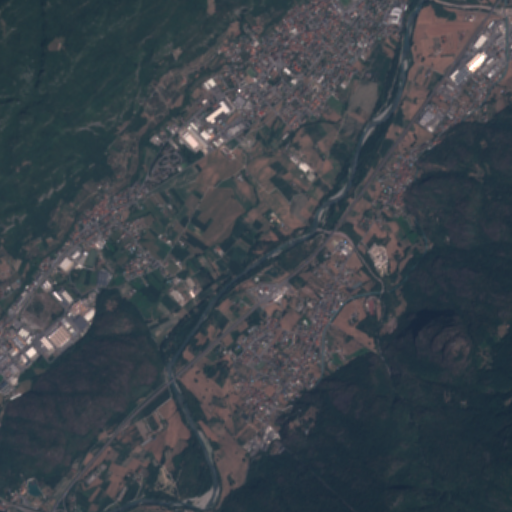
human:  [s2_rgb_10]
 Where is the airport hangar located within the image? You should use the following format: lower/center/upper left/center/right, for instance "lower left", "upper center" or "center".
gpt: The airport hangar is located in the center right of the image.
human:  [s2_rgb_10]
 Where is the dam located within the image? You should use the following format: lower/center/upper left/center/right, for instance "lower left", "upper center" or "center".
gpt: The dam is located in the upper right of the image.
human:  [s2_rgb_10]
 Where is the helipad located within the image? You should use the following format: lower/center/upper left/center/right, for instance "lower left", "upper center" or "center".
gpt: The helipad is located in the center right of the image.
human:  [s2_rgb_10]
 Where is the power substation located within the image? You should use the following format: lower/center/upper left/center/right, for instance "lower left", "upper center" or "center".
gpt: The power substation is located in the lower left of the image.
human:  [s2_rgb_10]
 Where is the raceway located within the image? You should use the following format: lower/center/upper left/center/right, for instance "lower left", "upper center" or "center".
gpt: The raceway is located in the lower left of the image.
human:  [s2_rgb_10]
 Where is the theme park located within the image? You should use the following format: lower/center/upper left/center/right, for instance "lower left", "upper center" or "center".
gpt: The theme park is located in the lower left of the image.
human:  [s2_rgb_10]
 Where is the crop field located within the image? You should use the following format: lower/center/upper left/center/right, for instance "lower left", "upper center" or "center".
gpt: There is no crop field in the image.